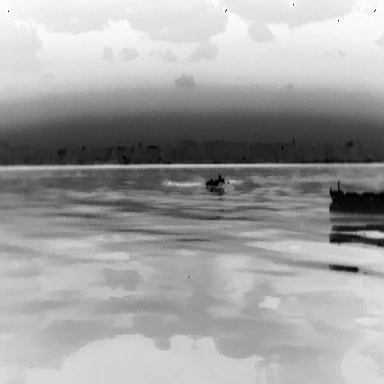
There are two objects shown in the infrared image, including a warship, and a liner.